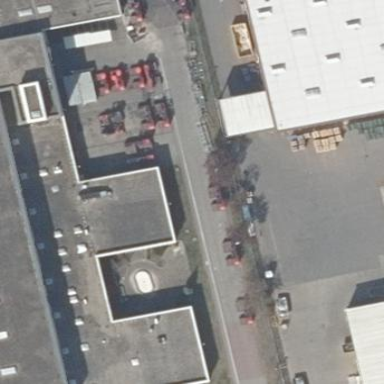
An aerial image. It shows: Industrial building with works.